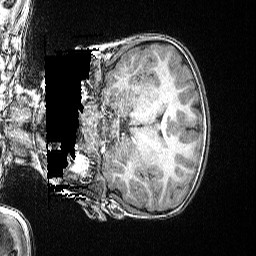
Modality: T1w
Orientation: coronal
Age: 63
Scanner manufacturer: siemens
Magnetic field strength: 3 T
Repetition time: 2.5 s
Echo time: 0.00347 s